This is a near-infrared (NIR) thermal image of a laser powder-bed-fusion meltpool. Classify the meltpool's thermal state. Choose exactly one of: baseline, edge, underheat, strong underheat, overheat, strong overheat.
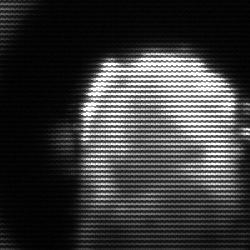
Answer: baseline